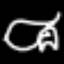
Label: frog